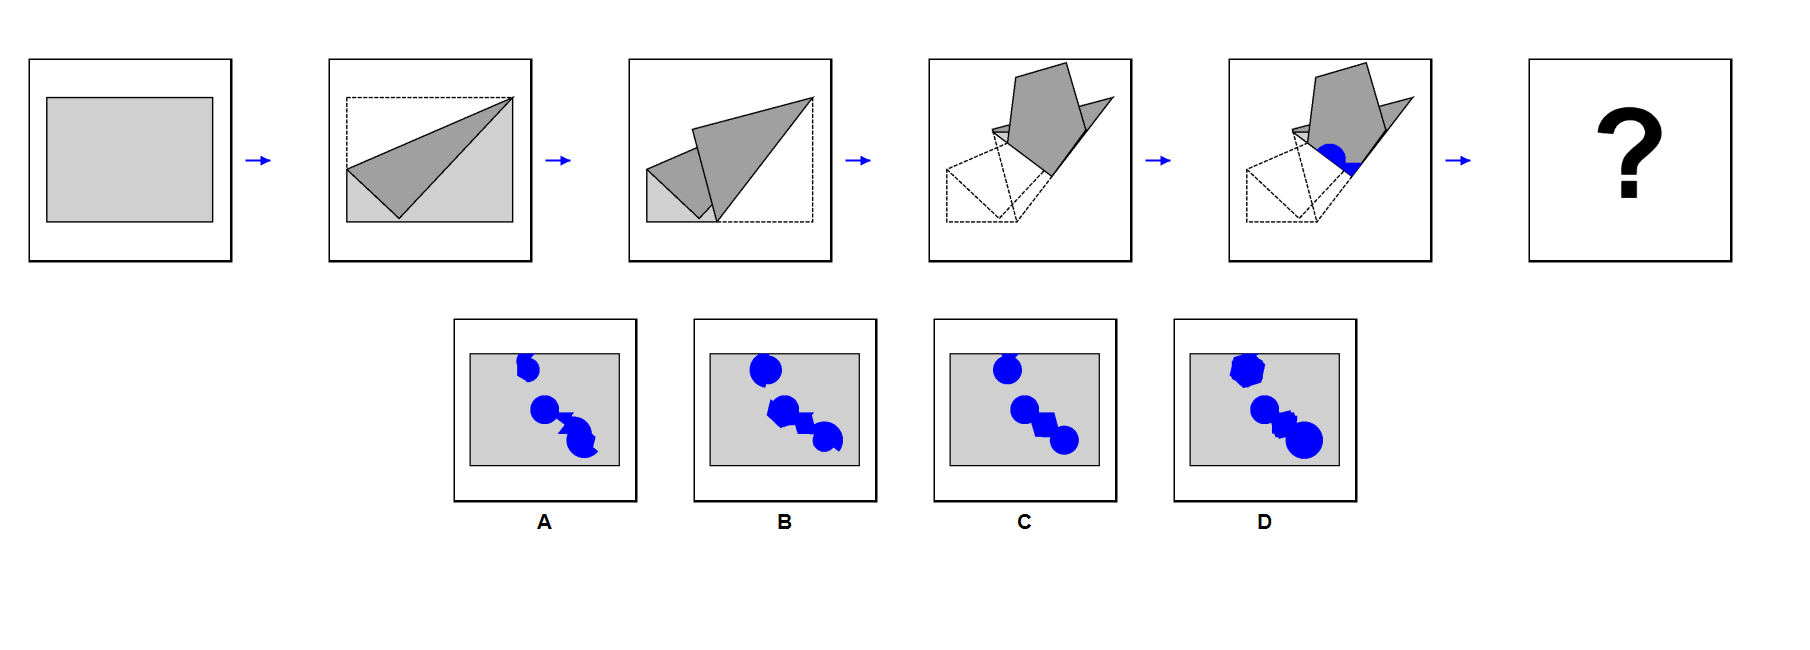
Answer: C